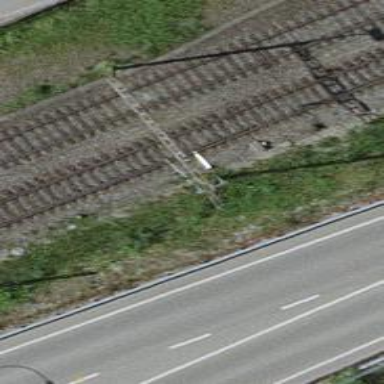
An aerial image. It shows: Railway switch.